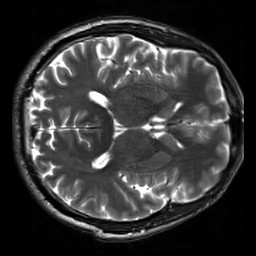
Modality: T2w
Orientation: axial
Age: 29
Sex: male
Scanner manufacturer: siemens
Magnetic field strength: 3 T
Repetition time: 7 s
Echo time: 0.09 s